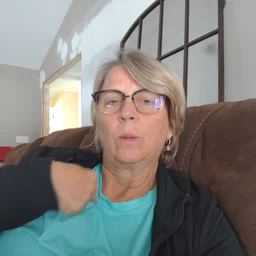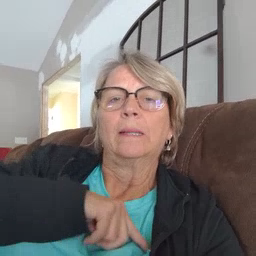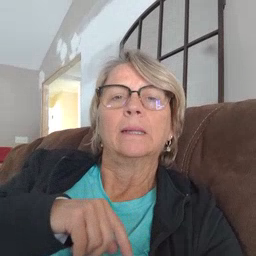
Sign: weus